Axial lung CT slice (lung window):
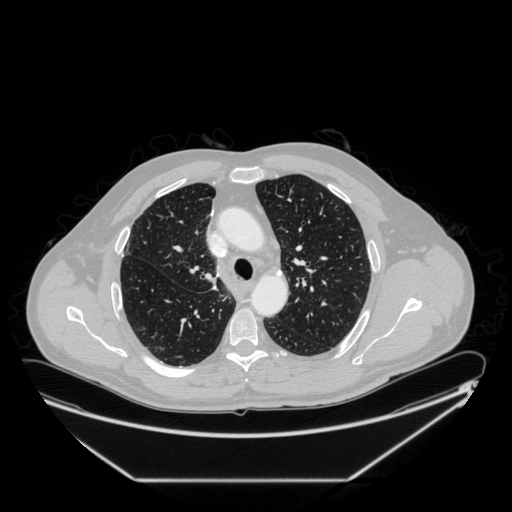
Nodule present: no